Question: It may sound obvious:
I'm used to design mockups of my webpages with illustrator.When I translate everything to css and test the page into my browser I can see that fonts are bigger in the illustrator mockup even if I used the same font setting on the css side.

'''
//in css i have
body{font:Georgia,"Times New Roman",Times,serif;font-size:16px;
font-weight:normal;}
//I wrapped the example text inside "h1" tags
h1{font-size:24px;font-weight:normal;}
//in illustrator I have font georgia,24px,font-style "regular" selected
'''
thanks
Luca
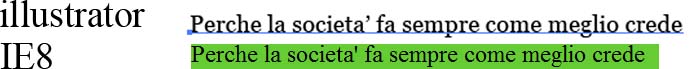
Answer: They seem to be different fonts altogether - look at the lowercase and . Check which font IE is using with the inspector. You can activate the inspector by pressing F12.
The font IE8 is using looks like Times New Roman, IE's default font. Try replacing the 'font:Georgia' part with 'font-family:Georgia'. The <URL> property is meant to be used as a shorthand to set all font properties at once and will probably not work when used to set only the typeface.